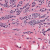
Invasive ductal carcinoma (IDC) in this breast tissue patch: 1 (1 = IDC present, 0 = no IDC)